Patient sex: F
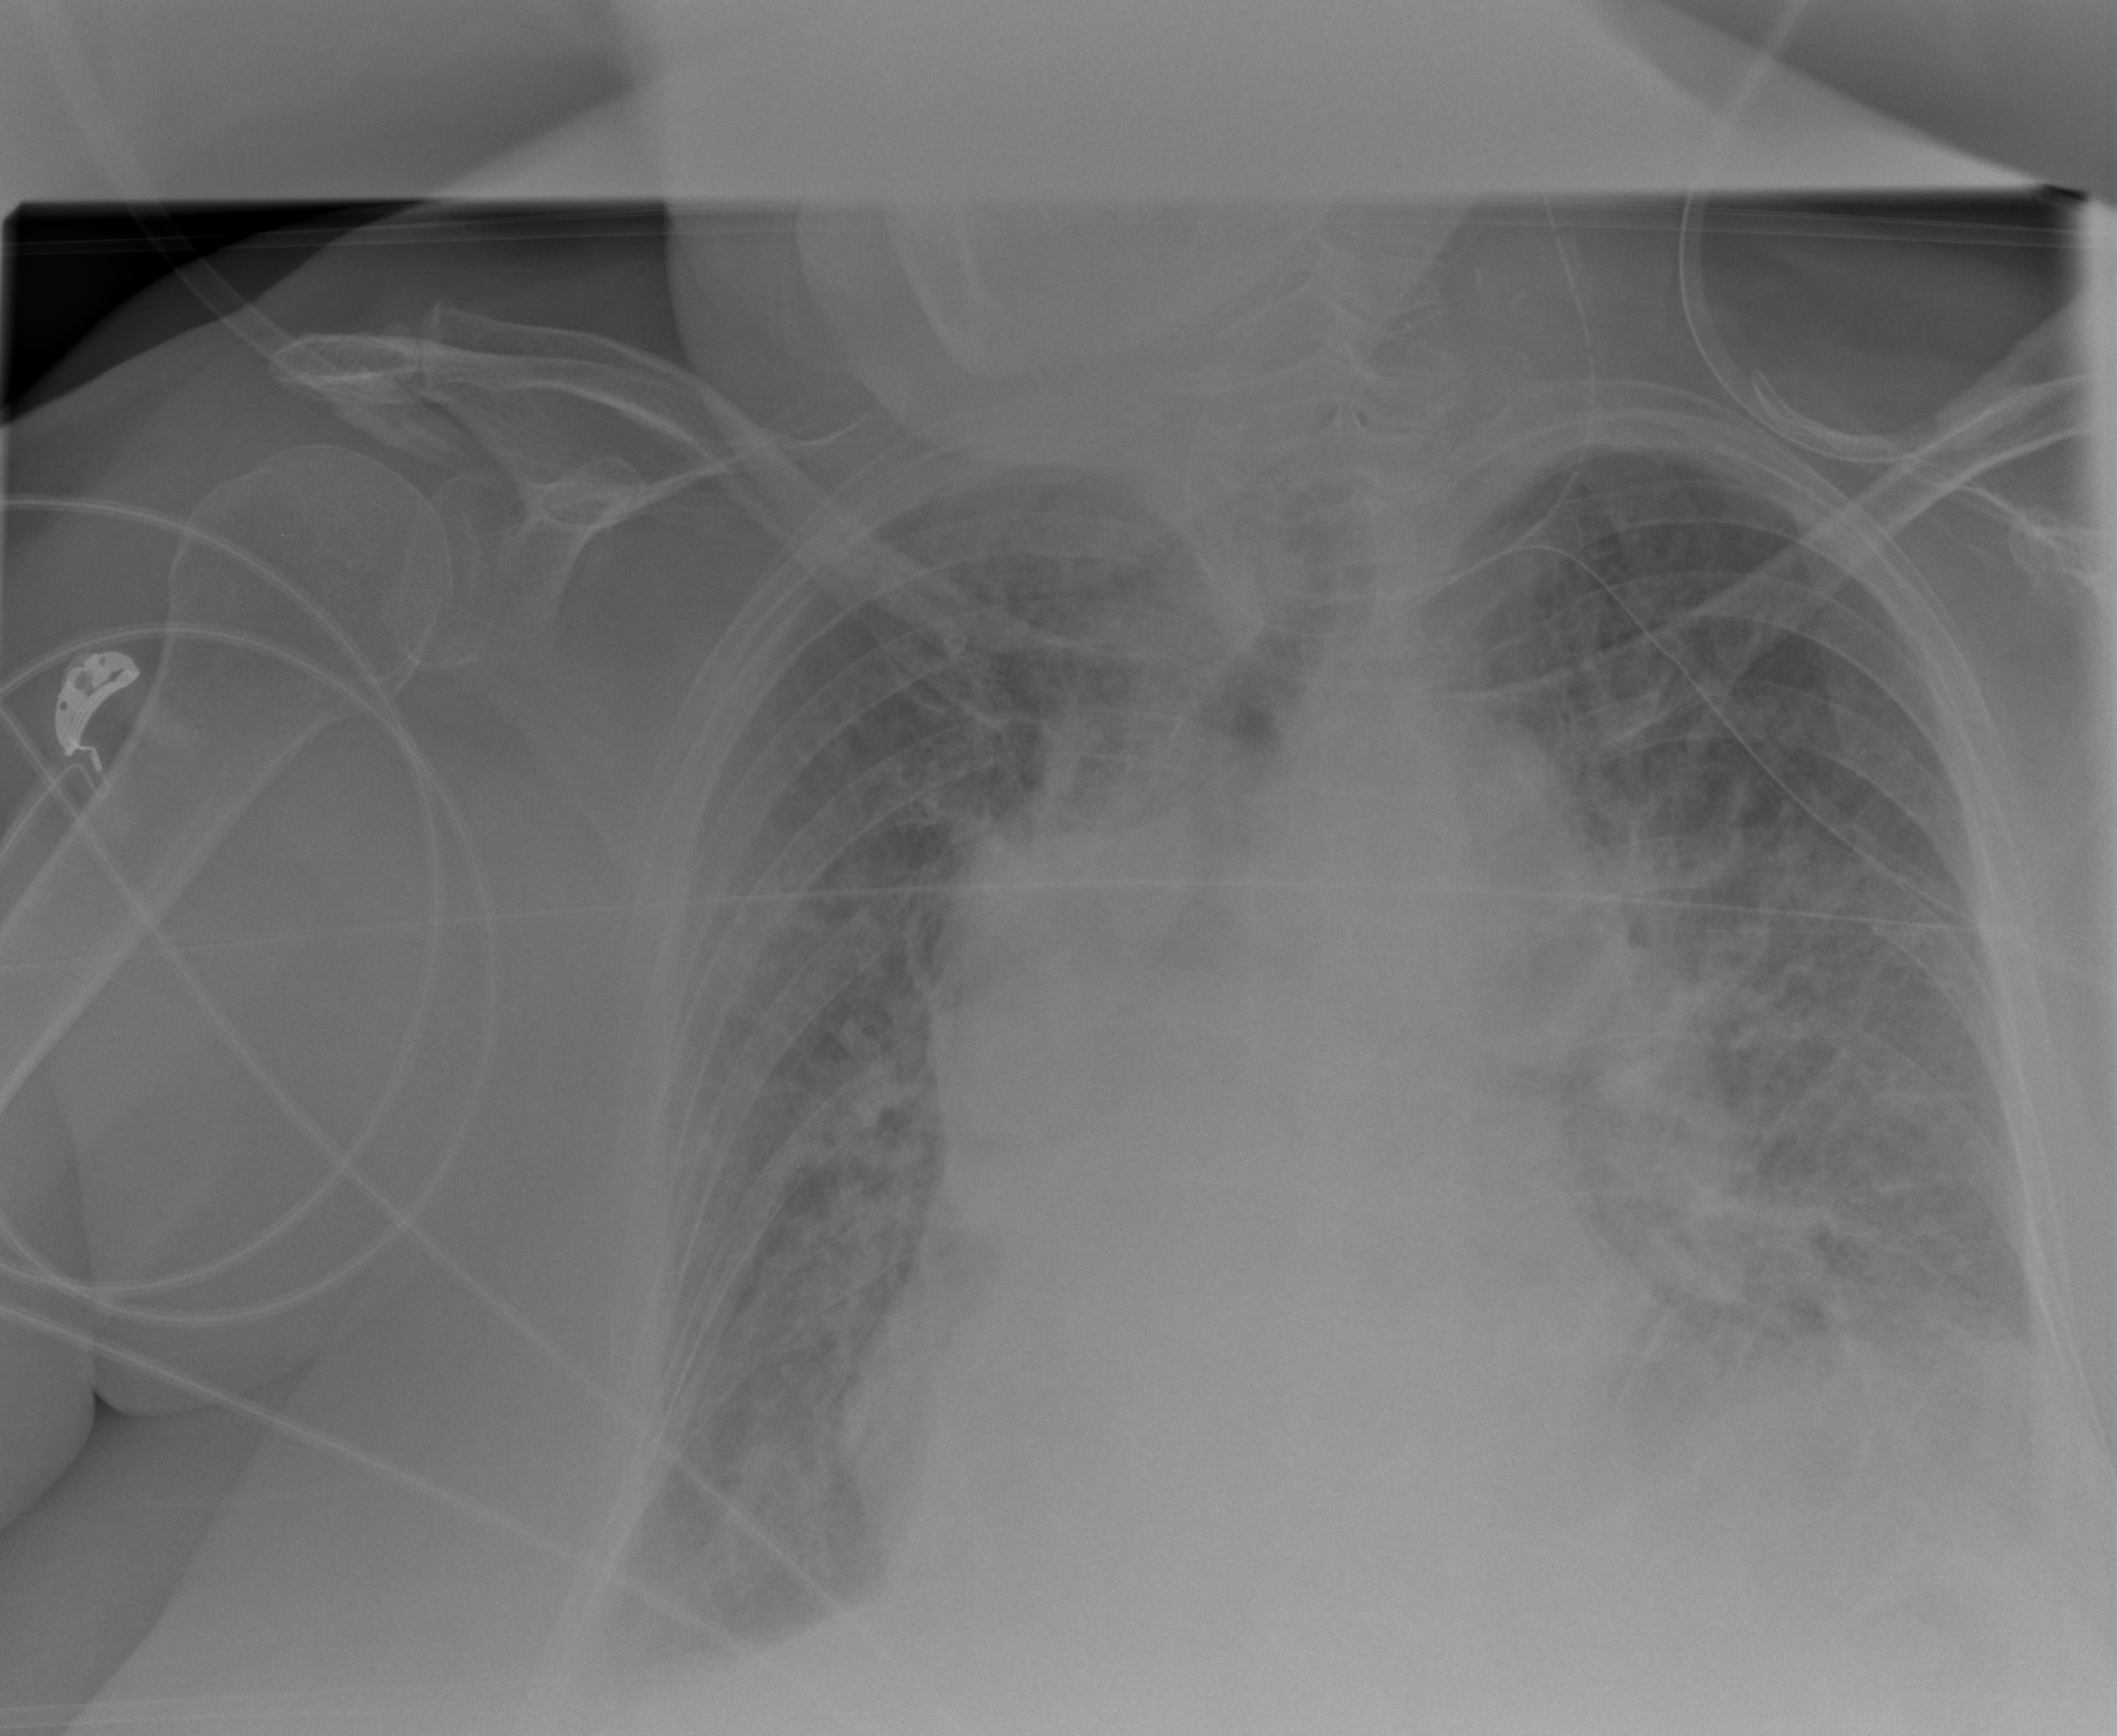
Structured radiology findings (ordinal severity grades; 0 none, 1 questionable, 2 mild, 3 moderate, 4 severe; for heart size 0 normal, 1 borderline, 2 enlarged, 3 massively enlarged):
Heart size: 2
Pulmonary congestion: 3
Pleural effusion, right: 2
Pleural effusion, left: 2
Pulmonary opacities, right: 2
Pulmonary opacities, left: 2
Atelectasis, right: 2
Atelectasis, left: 2